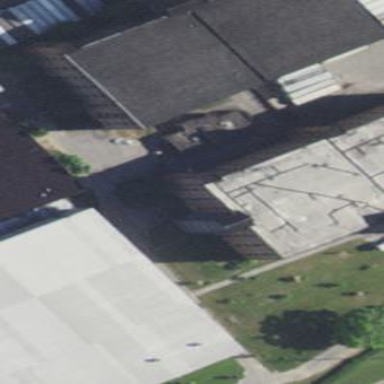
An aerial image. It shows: Part of building.